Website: apple
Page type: delivery-shipping
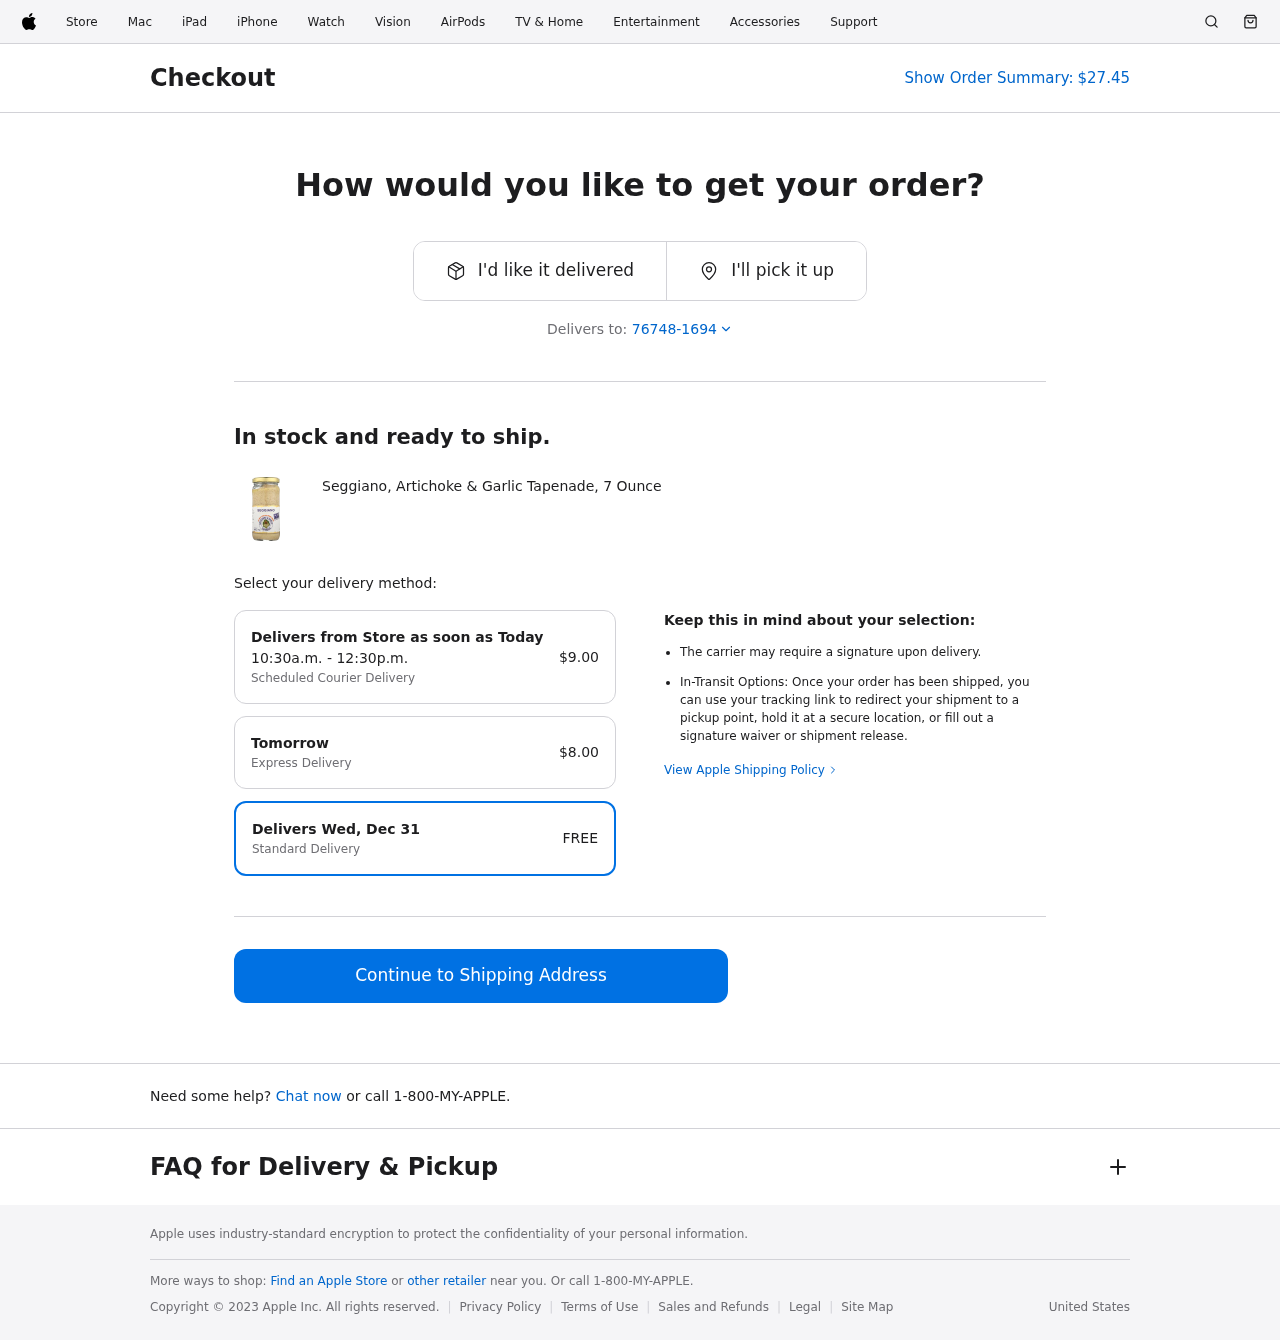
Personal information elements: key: PII_POSTCODE_FULL
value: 76748-1694
Product elements: key: PRODUCT1_NAME
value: Seggiano, Artichoke & Garlic Tapenade, 7 Ounce
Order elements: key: ORDER_TOTAL
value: $27.45
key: ORDER_DELIVERY_DATE_SAMEDAY
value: Today
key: ORDER_SHIPPING_COST_SAMEDAY
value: $9.00
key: ORDER_DELIVERY_DATE_EXPRESS
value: Tomorrow
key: ORDER_SHIPPING_COST_EXPRESS
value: $8.00
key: ORDER_DELIVERY_DATE
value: Delivers Wed, Dec 31
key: ORDER_SHIPPING_COST
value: FREE